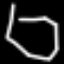
Label: octagon